Question: - I used Apple Numbers (a Spreadsheet app with styling options) to create a UX flowchart of various user interfaces of an app.- Apple Numbers has a PDF export option.- The problem is that even though some border lines in the table have been set to "none" in the export you nevertheless get small visible hairlines, see this cutout:
[
## I want to to eliminate the hairlines by image processing
Before creating a flyover video over the graphics.
My basic idea is:
1. Convert vector to bitmap with very high resolution (oversampling, e.g. to 600 or 1200 DPI)
2. Then downsample to the target resolution (e.g. 150 DPI) with an algorithm which eliminates the hairlines (disappearing in the dominance of neighboring pixels) while overally still remaining as crisp and sharp as possible.
So step 1, I already figured out, by these two possibilities:
- - 'convert -density 600 source.pdf export.png'
But for step 2 there are so many possibilities:
'resample <DPI>' or '-filter <FilterName> -resize 25%' or '-scale 12.5%' (when from 1200 to 150)
Please tell me by which methods (resample, resize, scale) and which of the interpolation algorithms or filters I shall use to achieve my goal of eliminating the hairlines by dissolving them into their neighboring pixels, with the rest (normal 1px lines, rendered text and symbols, etc) remaining as crisp as possible.
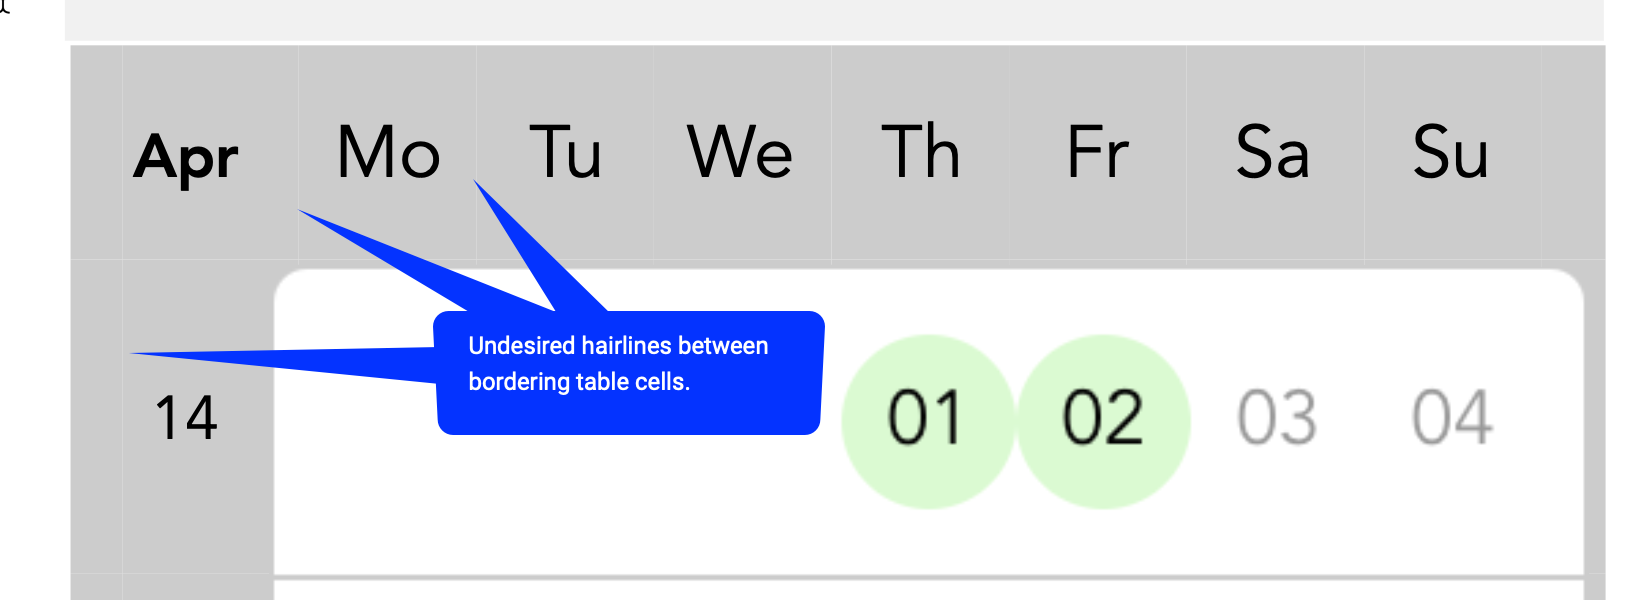
Answer: 1. ImageMagick PDF tp PNG conversion with different DPI settings: convert -density XXX flowchart.pdf flowchart-ImageMagick-XXX.png
-
1. Apple Preview PDF to PNG export with different DPI settings:
-
1. Different downscaling processings
- a) 'convert -median 3x3 -resize 50% flowchart-ApplePreview-300.png flowchart-150-from-ApplePreview-300-median-3x3.png' thanks to the hint from @ChristophRackwitz- b) 'convert -filter Box -resize 25% flowchart-ImageMagick-600.png flowchart-150-from-ImageMagick-600-resize-box.png'
# Comparison
## flowchart-ApplePreview-150.png

## flowchart-150-from-ApplePreview-300-median-3x3.png

- -
## flowchart-150-from-ImageMagick-600-resize-box.png

- -
Both variants are somehow good enough for my KenBurns / Dolly cam ride over them. Still I wished that there'd be an algorithm that keeps cripness but still eliminates 1px lines in very high DPI bitmaps. But I guess this is a Jack of all trades only in my phantasy.
## Processing Durations
-
#### ImageMagick PDF to PNG
- - - -
#### ImageMagic Downscaling
'''
time convert -filter Box -resize 25% 1@600.png 1@150-from-600.png
# PNG @ 39700 x 28066: 135.57s user 396.99s system 109% cpu 8:08.08 total
time convert -median 3x3 -resize 50% 2@300.png 2@150-from-300-median3x3.png
# PNG @ 19850 x 14033: 311.48s user 9.42s system 536% cpu 59.76 total
time convert -median 3x3 -resize 50% 3@300.png 3@150-from-300-median3x3.png
# PNG @ 19850 x 14033: 237.13s user 8.33s system 544% cpu 45.05 total
'''